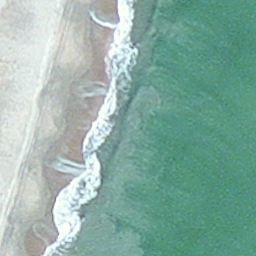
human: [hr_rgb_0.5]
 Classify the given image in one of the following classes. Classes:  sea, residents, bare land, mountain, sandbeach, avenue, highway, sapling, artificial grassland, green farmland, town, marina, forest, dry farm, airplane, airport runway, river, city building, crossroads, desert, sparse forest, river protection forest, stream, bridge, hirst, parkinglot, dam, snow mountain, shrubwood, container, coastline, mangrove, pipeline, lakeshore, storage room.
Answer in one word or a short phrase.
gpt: coastline